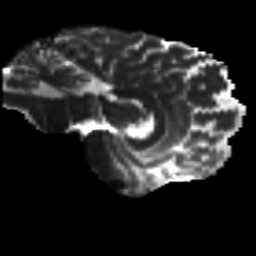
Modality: T2w
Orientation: sagittal
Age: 26
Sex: male
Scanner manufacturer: siemens
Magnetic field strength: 3 T
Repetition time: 8.8 s
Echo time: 0.085 s